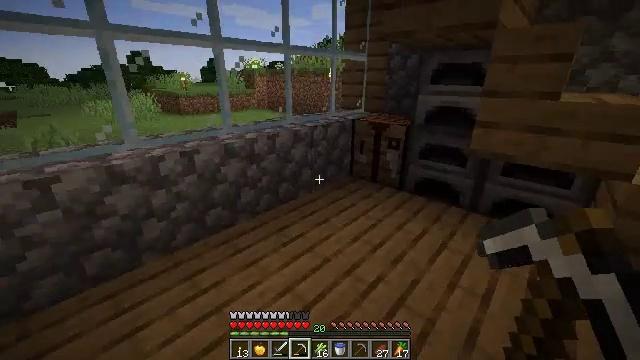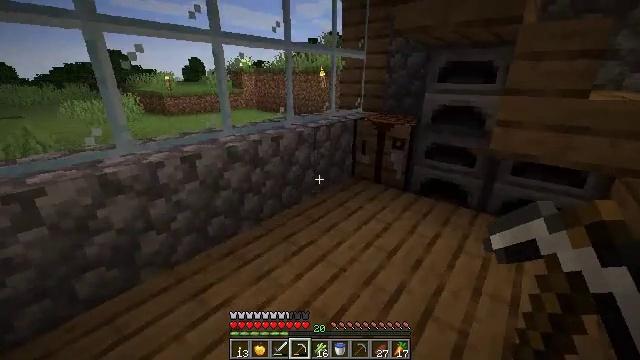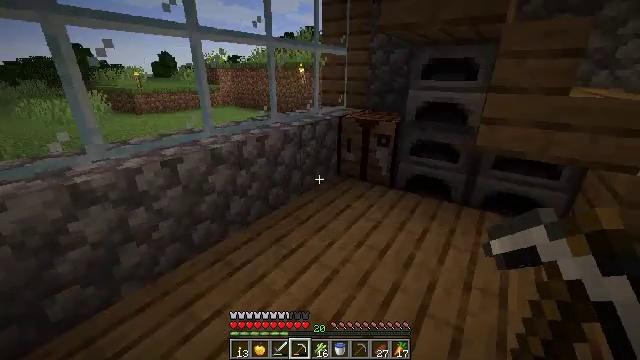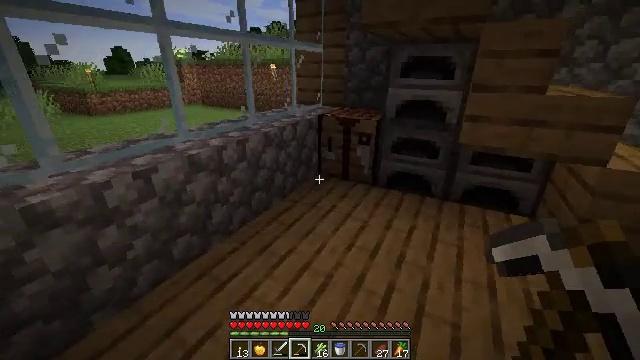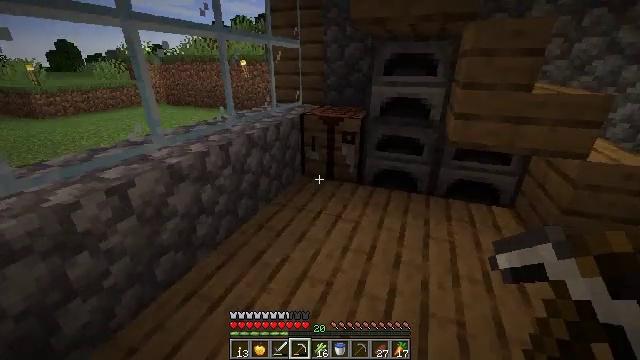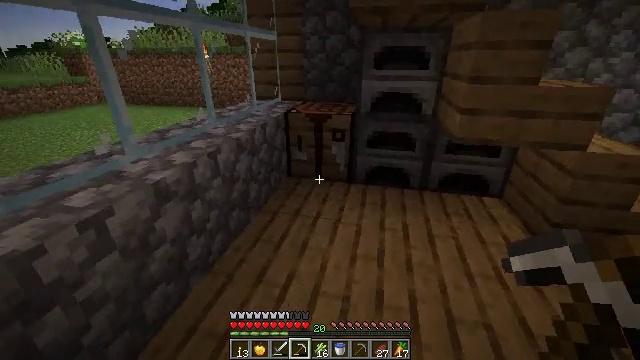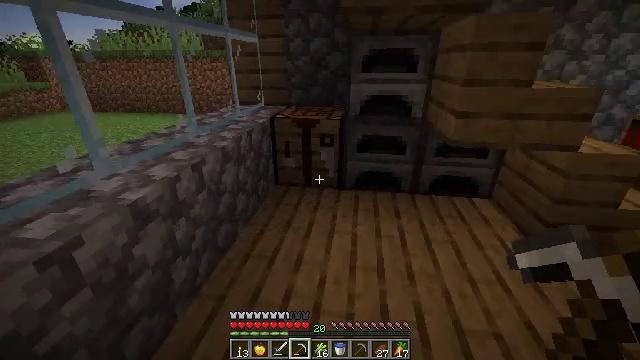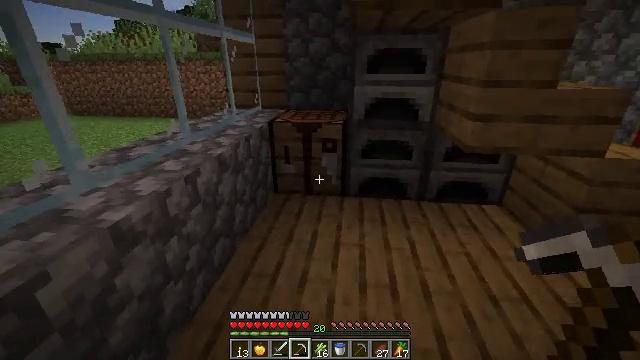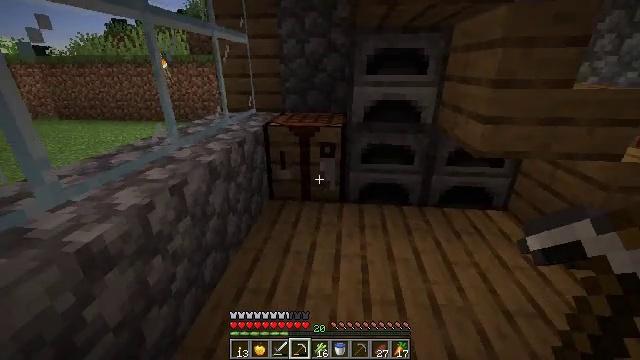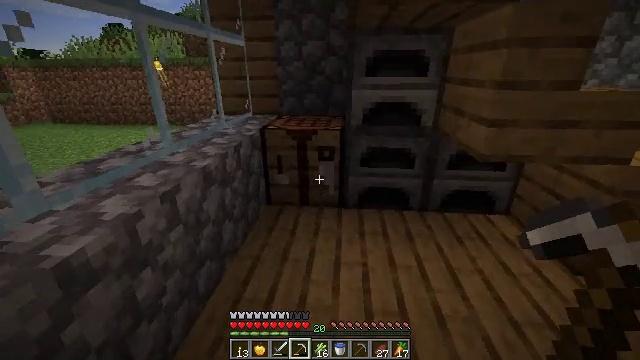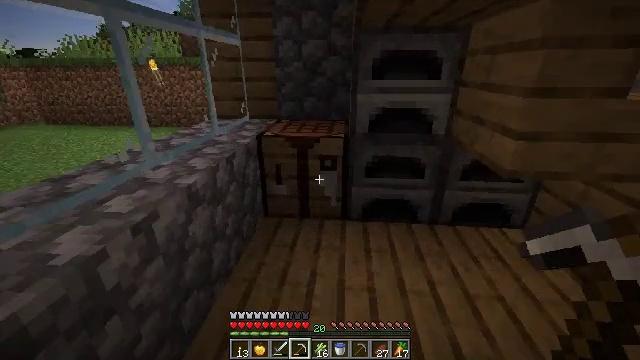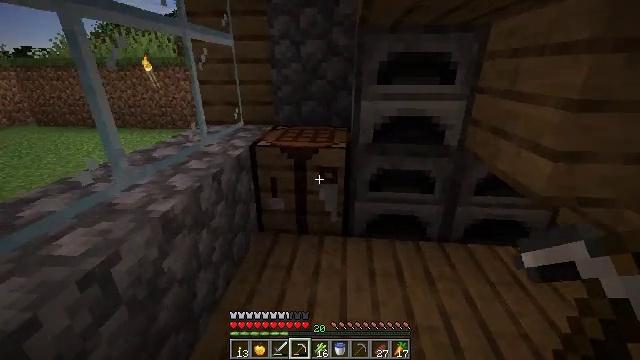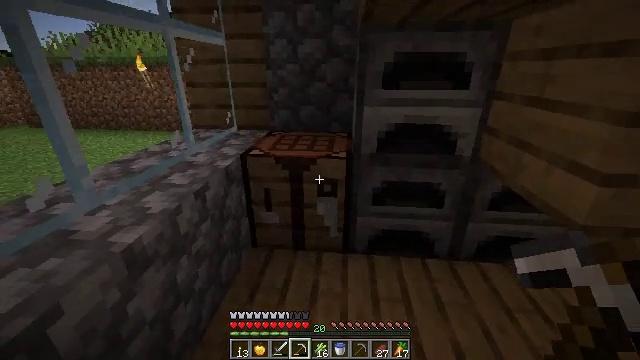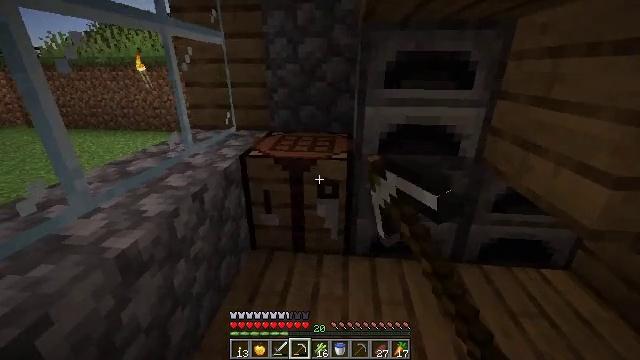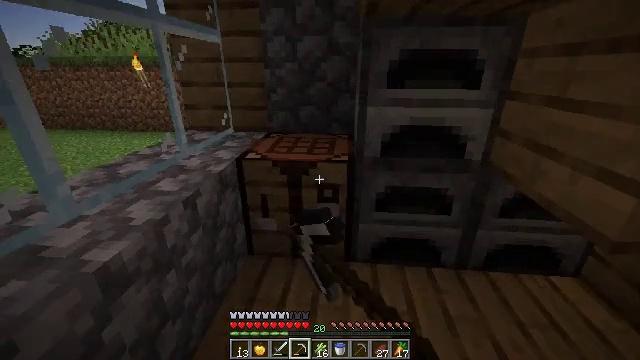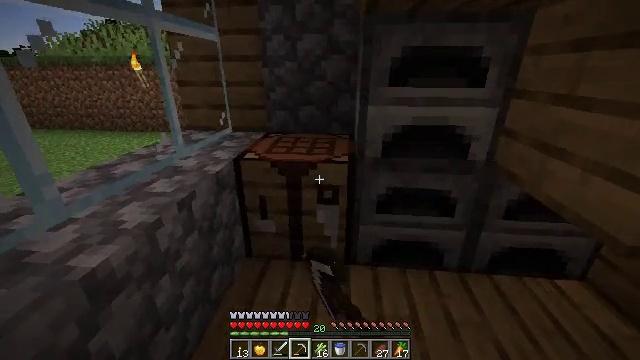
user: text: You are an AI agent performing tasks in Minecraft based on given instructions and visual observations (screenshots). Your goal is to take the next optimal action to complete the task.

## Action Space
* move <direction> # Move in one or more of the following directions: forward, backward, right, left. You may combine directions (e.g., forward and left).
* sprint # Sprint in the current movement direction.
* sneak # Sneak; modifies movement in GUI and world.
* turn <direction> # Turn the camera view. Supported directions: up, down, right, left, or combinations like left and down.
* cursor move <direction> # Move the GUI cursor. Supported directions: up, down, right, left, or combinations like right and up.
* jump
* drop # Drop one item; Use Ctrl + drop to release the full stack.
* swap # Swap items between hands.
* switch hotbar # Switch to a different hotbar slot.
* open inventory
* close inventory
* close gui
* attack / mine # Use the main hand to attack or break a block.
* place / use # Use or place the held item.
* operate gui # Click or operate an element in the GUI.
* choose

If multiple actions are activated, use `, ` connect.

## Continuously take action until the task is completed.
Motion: motion action
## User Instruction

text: Get a cartography table by crafting it with paper and planks.
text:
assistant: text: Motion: move forward and move left, turn right
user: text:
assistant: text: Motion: move forward and move left, turn right
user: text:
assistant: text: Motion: move forward and move left, turn right
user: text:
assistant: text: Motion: move forward and move left, turn right
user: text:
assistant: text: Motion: move forward and move left, turn right and down
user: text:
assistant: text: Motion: move forward, turn right
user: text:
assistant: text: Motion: move forward, turn right
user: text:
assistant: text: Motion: move forward, turn right
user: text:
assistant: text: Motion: move forward
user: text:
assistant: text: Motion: move forward
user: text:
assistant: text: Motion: move forward
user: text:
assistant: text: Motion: move forward, use / place
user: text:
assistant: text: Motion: use / place
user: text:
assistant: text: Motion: use / place
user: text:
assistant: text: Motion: use / place
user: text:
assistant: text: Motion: no_op
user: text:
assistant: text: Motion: open gui
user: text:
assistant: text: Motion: no_op
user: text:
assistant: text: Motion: no_op
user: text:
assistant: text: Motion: no_op
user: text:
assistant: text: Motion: no_op
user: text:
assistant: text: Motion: no_op
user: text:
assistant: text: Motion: no_op
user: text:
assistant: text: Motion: no_op
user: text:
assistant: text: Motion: no_op
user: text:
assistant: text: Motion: no_op
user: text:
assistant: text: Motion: no_op
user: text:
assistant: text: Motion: no_op
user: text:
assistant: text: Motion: cursor move left
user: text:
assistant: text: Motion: cursor move left